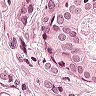
Metastatic tissue present: yes